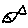
Label: fish